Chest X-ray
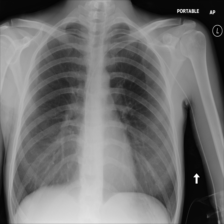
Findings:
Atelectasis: negative
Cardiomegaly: negative
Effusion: negative
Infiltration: negative
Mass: negative
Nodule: negative
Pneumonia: negative
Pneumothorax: negative
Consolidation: negative
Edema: negative
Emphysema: negative
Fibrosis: negative
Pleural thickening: negative
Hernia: negative